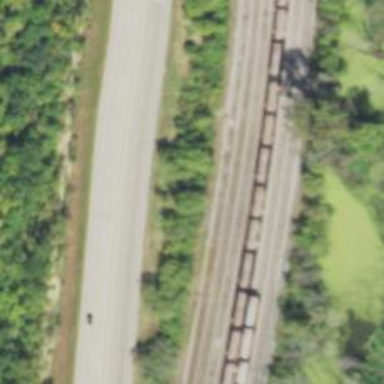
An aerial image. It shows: Railway yard in service.